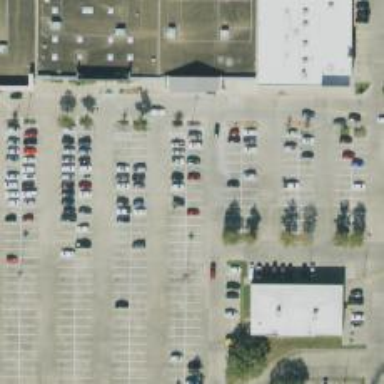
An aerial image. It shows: Parking space is available.